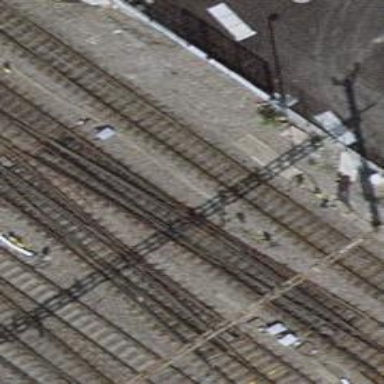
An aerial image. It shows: Railway switch.